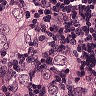
Metastatic tissue present: yes